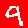
Digit: 9